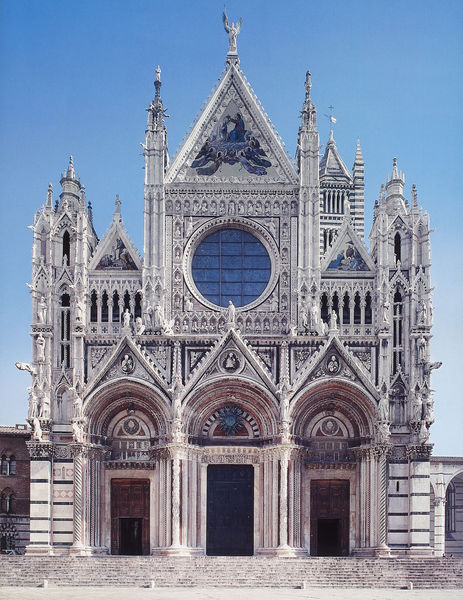
Titel: Fassade des Doms in Siena
Künstler: Giovanni Pisano
Standort: Siena, Dom (EU - I - Toskana)
Schlagwörter: blau, himmel, dreieck, fenster, tür, weiss, architektur, kirche, gotik, rund, turm, ansicht, bogen, fassade, italien, türen, giebel, figuren, rundbogen, treppe, spitz, bögen, spanisch, türmchen, türme, dom, kathedrale, portal, portale, gotisch, rosette, spitzbögen, mittelalter, gothisch, tympanon, pforten, orvieto